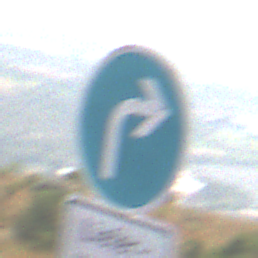
Verkehrszeichen: VorgeschriebeneFahrtrichtungRechts
Zusatzzeichen unten: BesondereFahrzeugeUndTransportgueter5
Umgebung: Outdoor, Nature
Tageszeit: Midday
Wetter: PartlyCloudy
Licht: Natural
Jahreszeit: NotSpecified
Kontrast: HighContrast